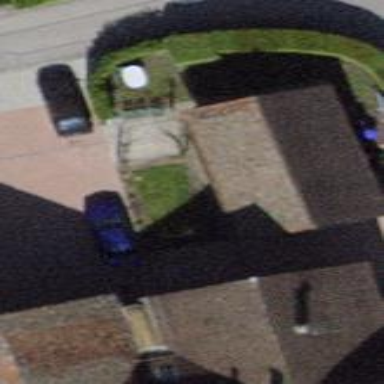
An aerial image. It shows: Shed.